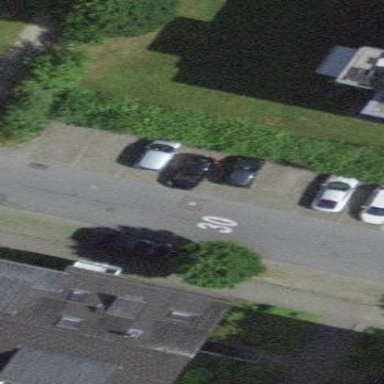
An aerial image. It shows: Parking available on the street side.